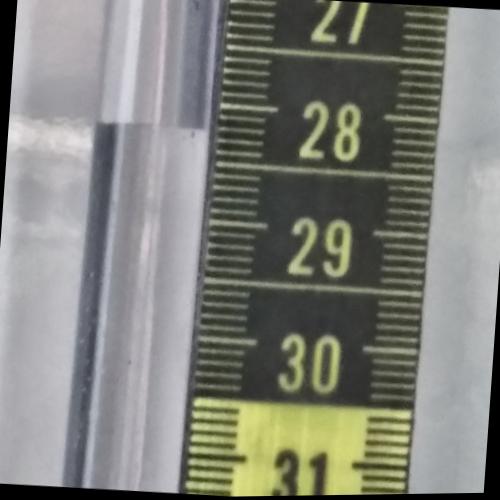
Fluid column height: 28.2 cm